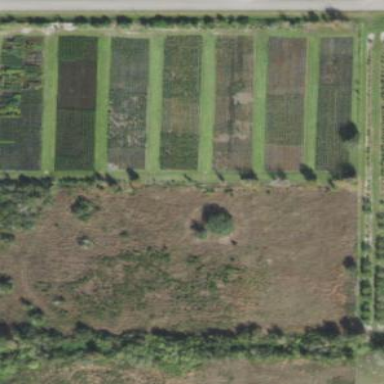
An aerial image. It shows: Plant nursery cultivating trees.